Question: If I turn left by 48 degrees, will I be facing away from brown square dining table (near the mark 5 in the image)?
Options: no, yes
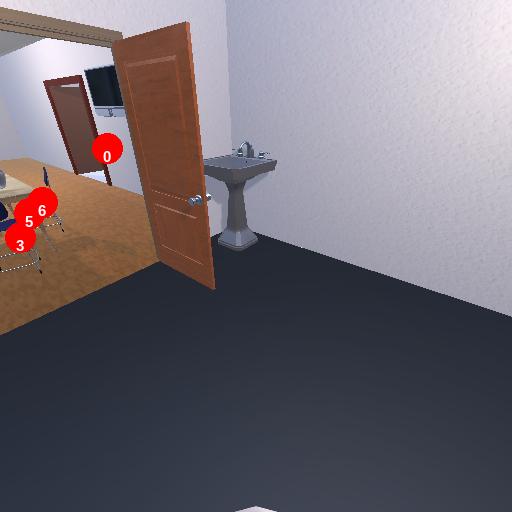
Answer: no